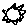
Label: sun